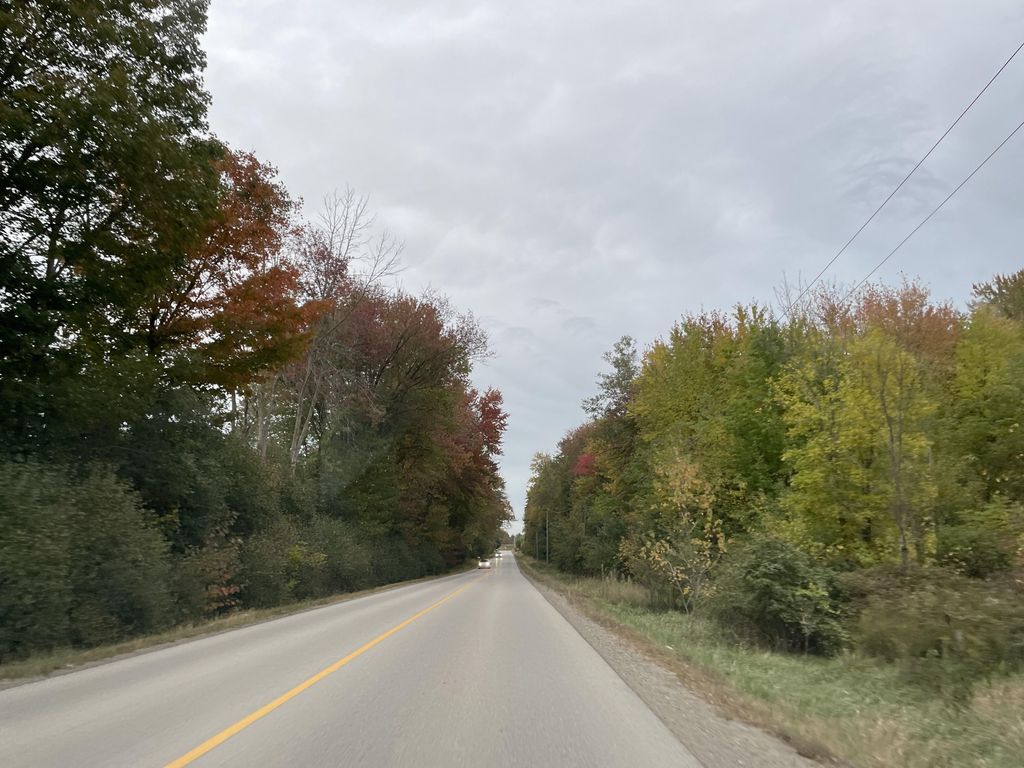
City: kitchener-waterloo